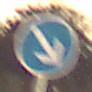
Verkehrszeichen: VorgeschriebeneVorbeifahrtRechts
Umgebung: Outdoor, Suburban
Tageszeit: Night
Wetter: Clear
Licht: Artificial
Jahreszeit: NotSpecified
Kontrast: MediumContrast